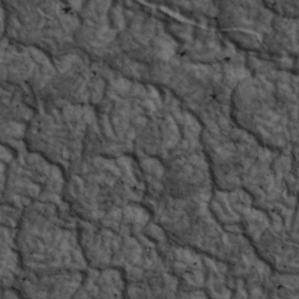
Label: non_frost